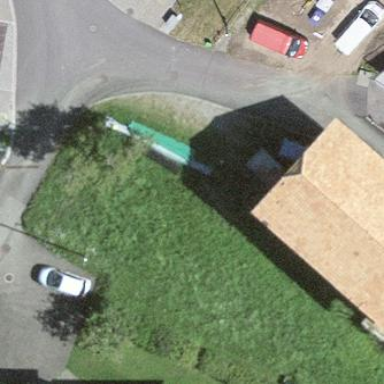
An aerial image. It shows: Rural barn.